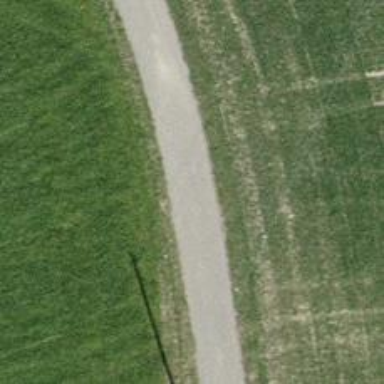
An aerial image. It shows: Paved track with grade 1 tracktype.